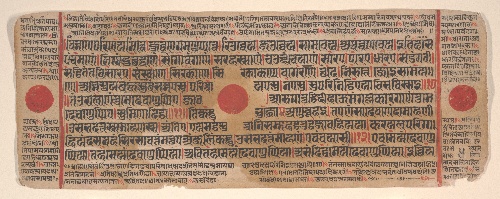
Artist: Bhadrabahu
Artist bio: Indian, died ca. 356 BCE
Date: 15th century
Object type: Folio
Classification: Paintings
Medium: Ink, opaque watercolor, and gold on paper
Culture: India (Gujarat)
Dimensions: (Average size .1–.71): 4 1/2 x 11 3/8 in. (11.4 x 28.9 cm)
Department: Asian Art
Credit line: Bequest of Cora Timken Burnett, 1956
Accession year: 1957
Repository: Metropolitan Museum of Art, New York, NY